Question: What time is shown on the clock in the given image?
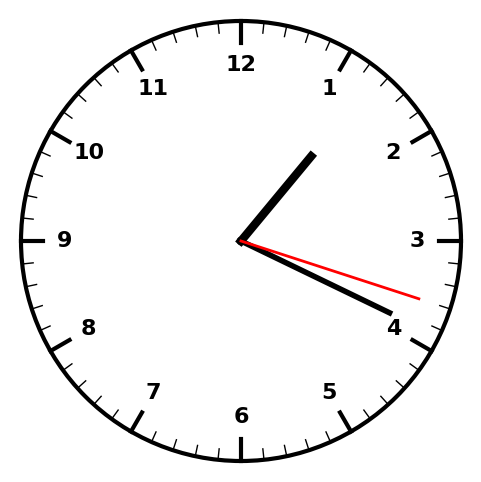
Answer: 01:19:18